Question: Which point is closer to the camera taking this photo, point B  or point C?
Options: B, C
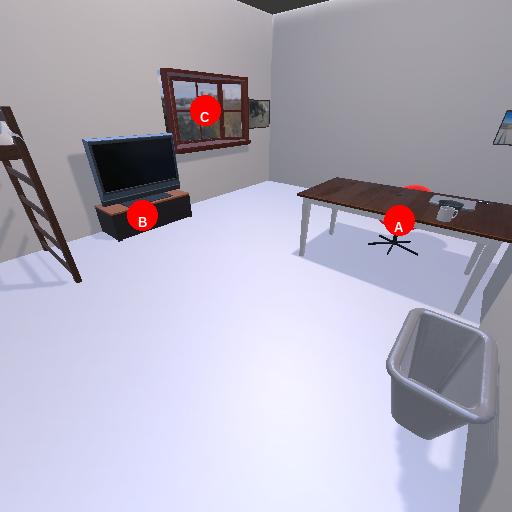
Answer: B